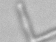
Label: Nanoneis